Question: I'm trying to figure out a way to customize a Route that will allow me to use a subfolder within a particular View folder.
I have a Controller (FinanceAdmin) and a View folder (\FinanceAdmin) which contains a number of Views. Within that view folder, I have a lot of stand alone chart Views (Chart1, Chart2...Chart50, etc...) which I include as Partials on various View pages. To clean things up in my file/organizational structure, I would like to set things up like this:

I know I can use Areas to separate different parts of my application but that's not really what I'm looking for. I want to be able to create a custom Route so that, in my controller, I can simply return:
'return View(chartdata);'
instead of
'return View("~/Views/FinanceAdmin/Chart/_Chart1.cshtml",chartdata);'
Is that possible with a generic route (so I don't have to create one for each file)? I'd rather not write a custom view engine just for this unique circumstance.
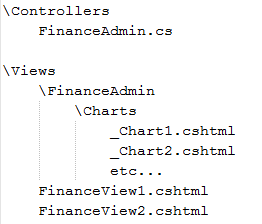
Answer: I am afraid that this is not possible with a route. The routing engine finishes his responsibility at the time he finds (or doesn't find) a controller action to be executed given some request url.
Resolving views is purely the responsibility of the view engine. So if the conventions built into the view engine you are using do not meet your specific requirements, customizing this view engine is the right way to go.